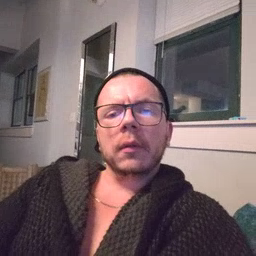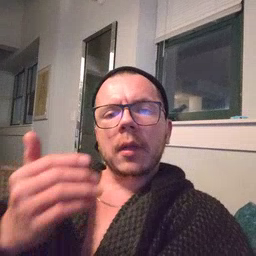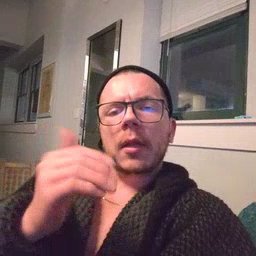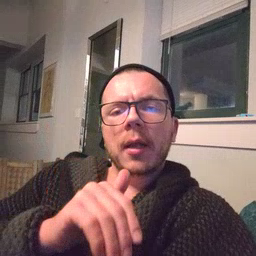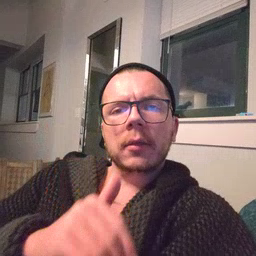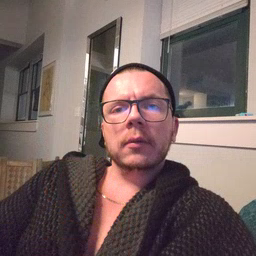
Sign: night